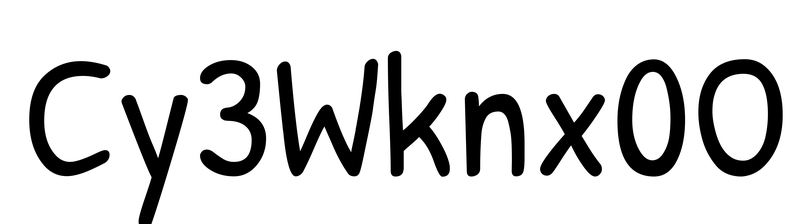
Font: PatrickHand-Regular